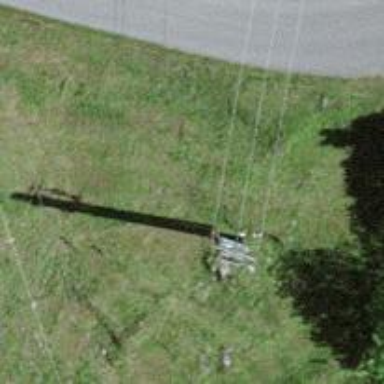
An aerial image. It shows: Power pole.